Field crop: maize
Growth stage: 2
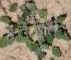
Species: chenopodium